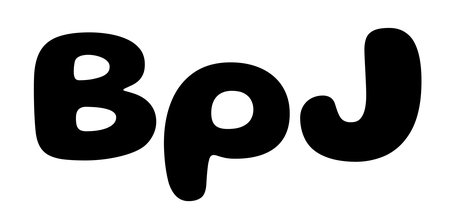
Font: Gluten_Bold